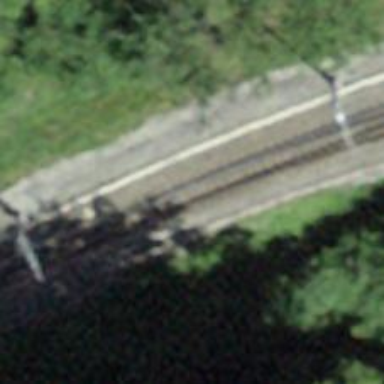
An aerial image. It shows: Railway switch.